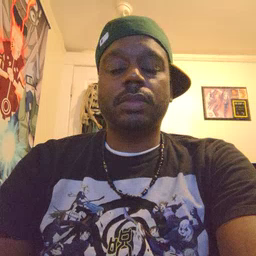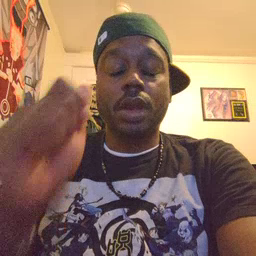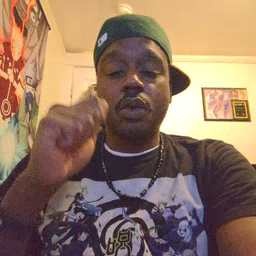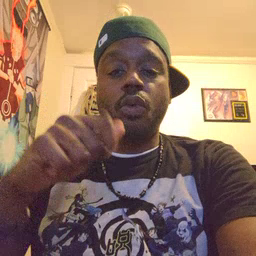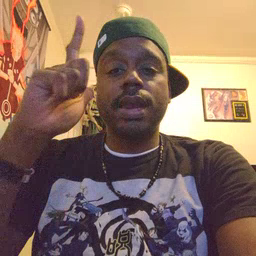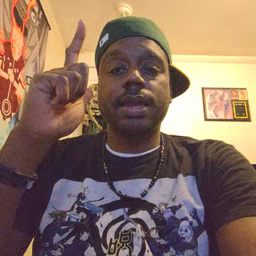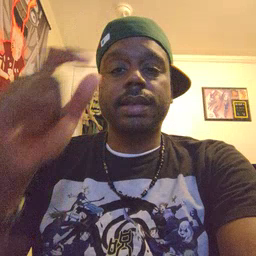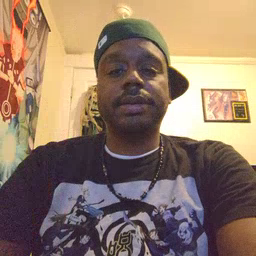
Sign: awake